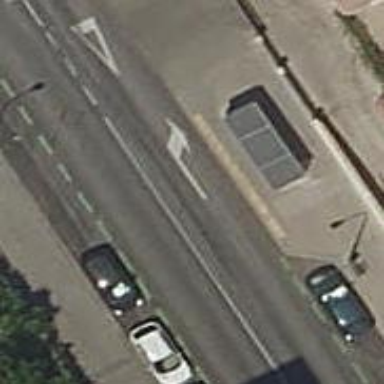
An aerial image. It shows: Public transport stop position.